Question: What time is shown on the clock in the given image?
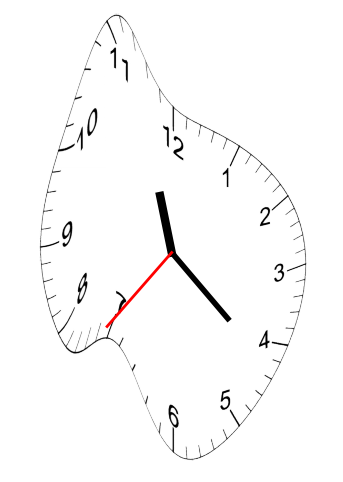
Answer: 11:21:36